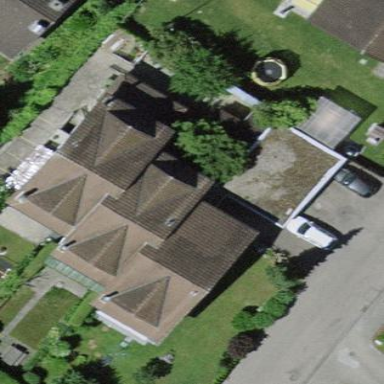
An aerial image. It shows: Building with gabled roof oriented across its structure.